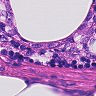
Metastatic tissue present: yes